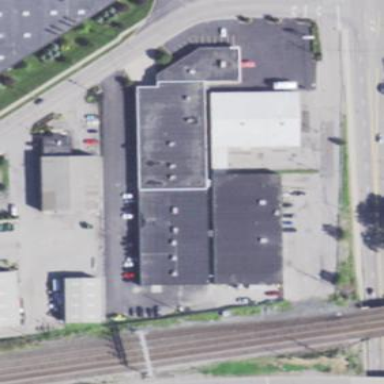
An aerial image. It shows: Retail building.